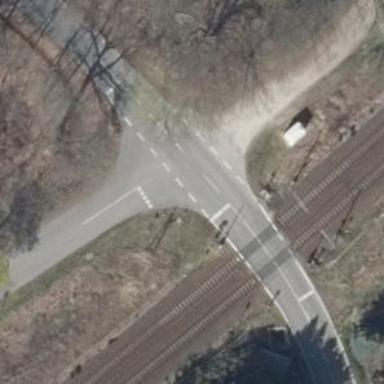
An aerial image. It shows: Level crossing along the railway.